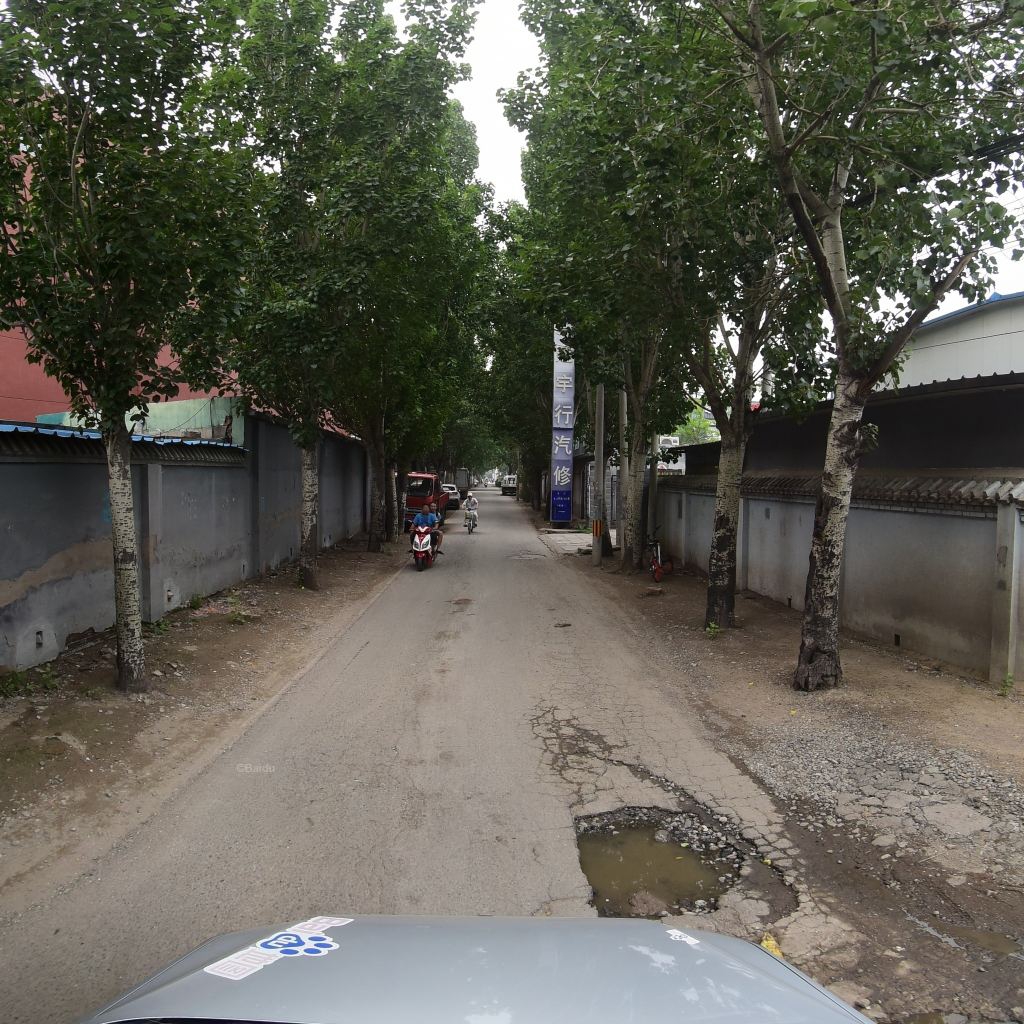
Region: Fengtai
Road damage annotations: alligator crack, alligator crack, pothole, pothole